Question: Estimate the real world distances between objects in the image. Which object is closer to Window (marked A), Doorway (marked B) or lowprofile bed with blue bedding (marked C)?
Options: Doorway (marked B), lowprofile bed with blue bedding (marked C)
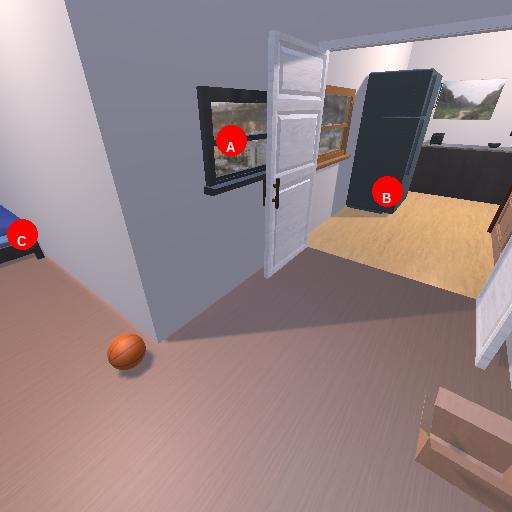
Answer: Doorway (marked B)